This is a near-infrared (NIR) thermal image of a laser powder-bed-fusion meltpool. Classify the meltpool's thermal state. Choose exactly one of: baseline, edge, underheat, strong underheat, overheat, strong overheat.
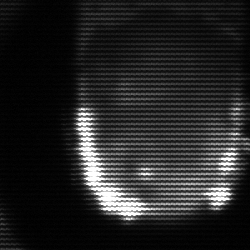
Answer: baseline